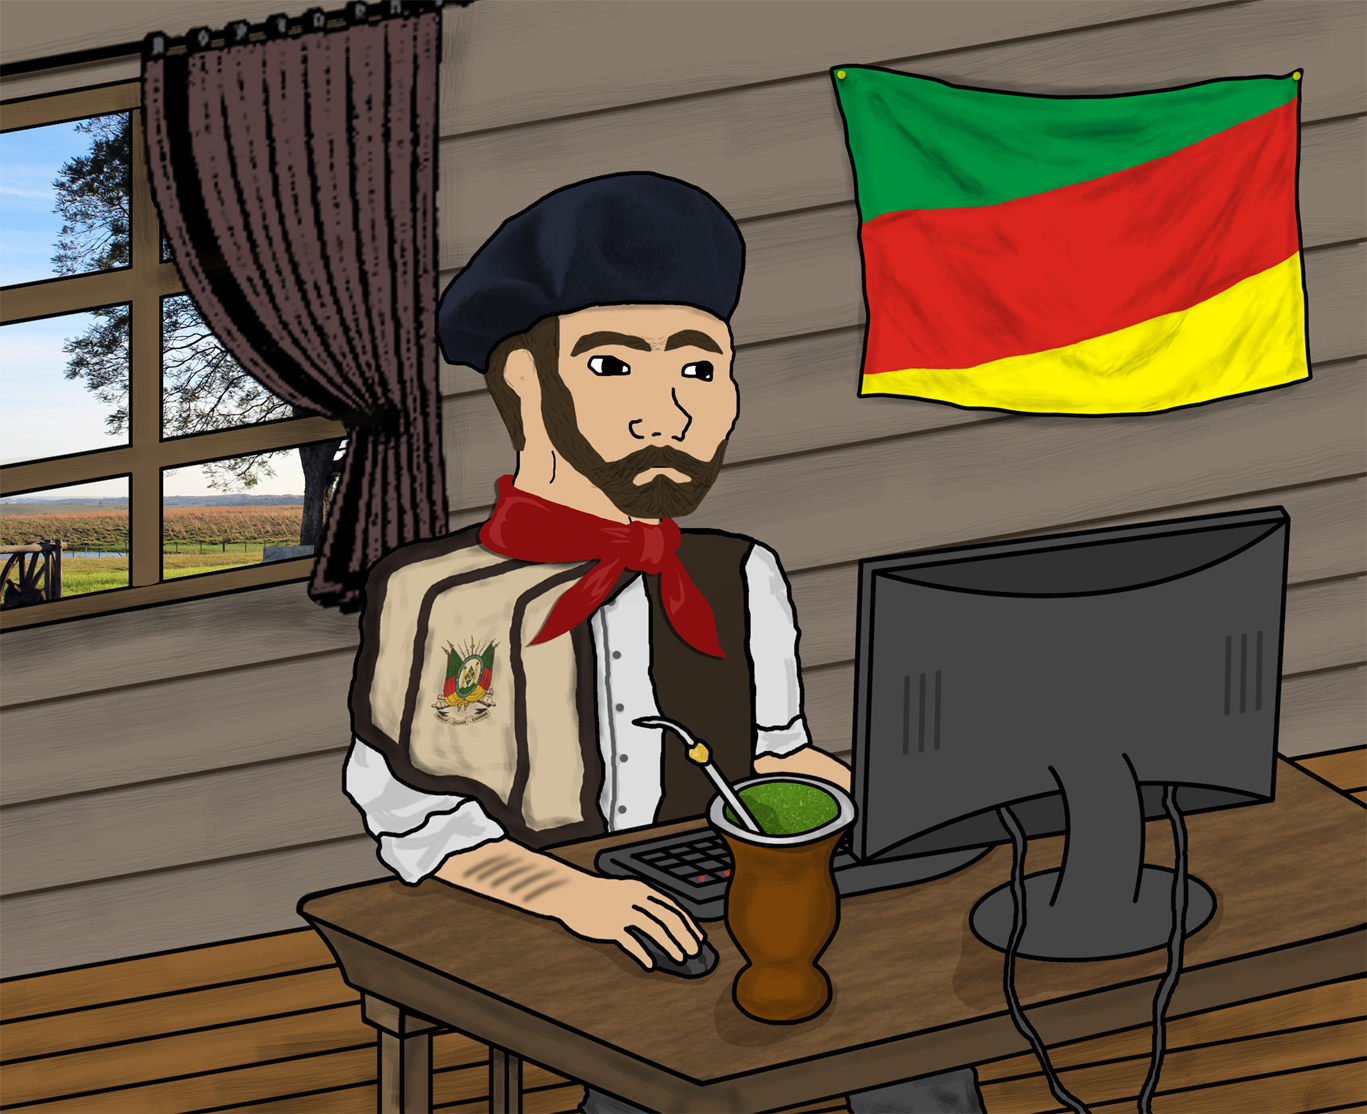
Label: 5_Wojak_with_Background